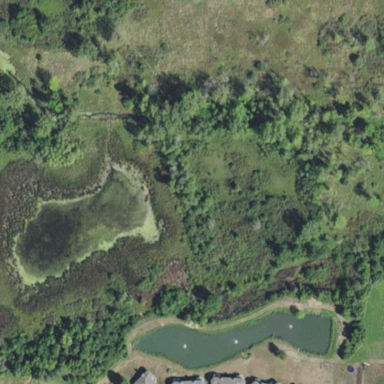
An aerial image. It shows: Marsh wetland area designated as nature reserve.